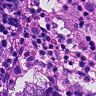
Metastatic tissue present: yes